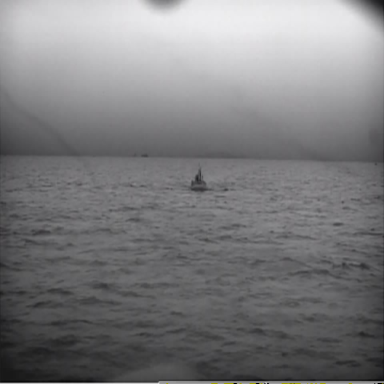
There is a bulk_carrier in the infrared image.